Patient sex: F
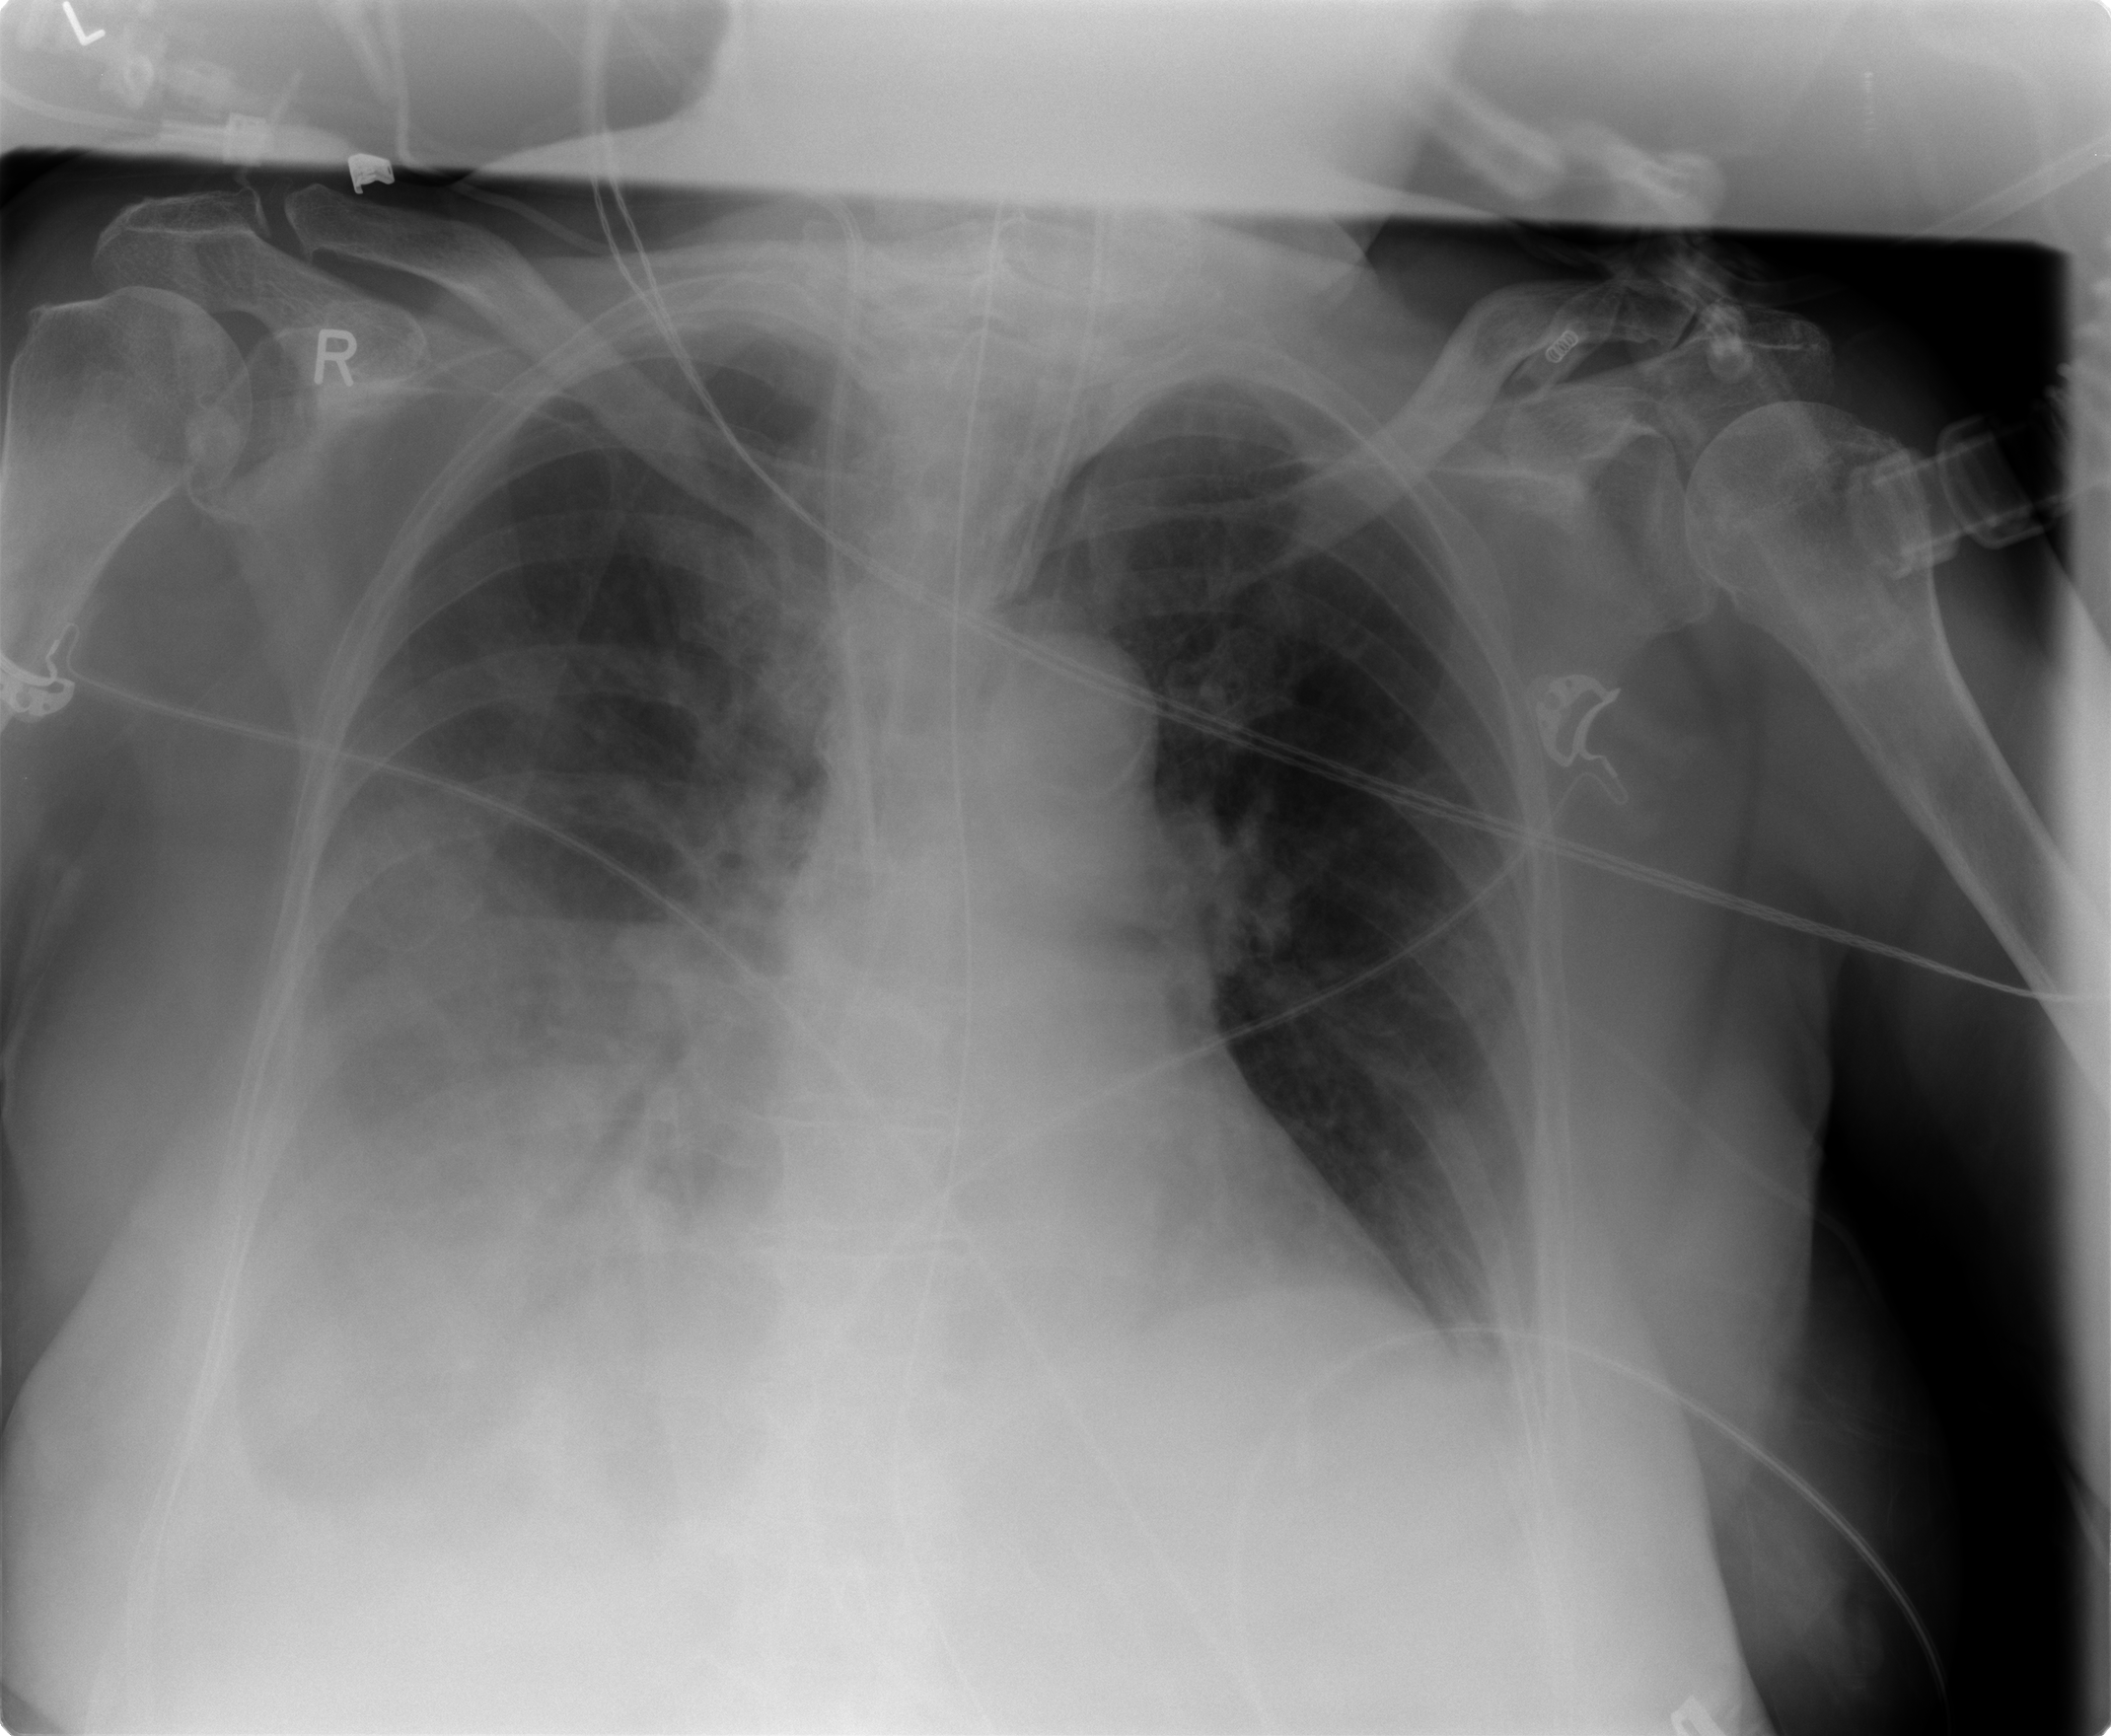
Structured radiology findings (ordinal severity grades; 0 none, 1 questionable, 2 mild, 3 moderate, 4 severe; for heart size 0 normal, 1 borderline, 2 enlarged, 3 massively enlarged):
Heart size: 1
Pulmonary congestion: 2
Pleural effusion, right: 3
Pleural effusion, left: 1
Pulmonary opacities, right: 2
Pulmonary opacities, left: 0
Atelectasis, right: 3
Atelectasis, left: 2